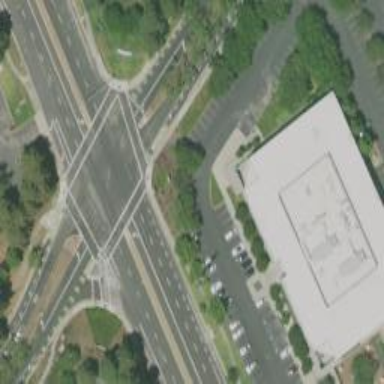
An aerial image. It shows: Solid stop line on the road marking.